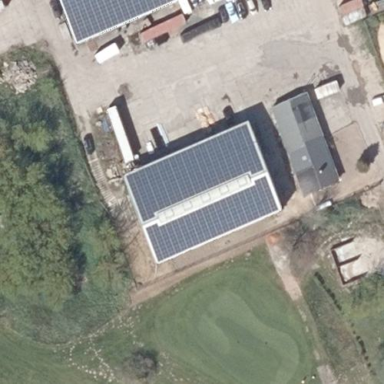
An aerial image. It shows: Small solar photovoltaic panel generator inside building.